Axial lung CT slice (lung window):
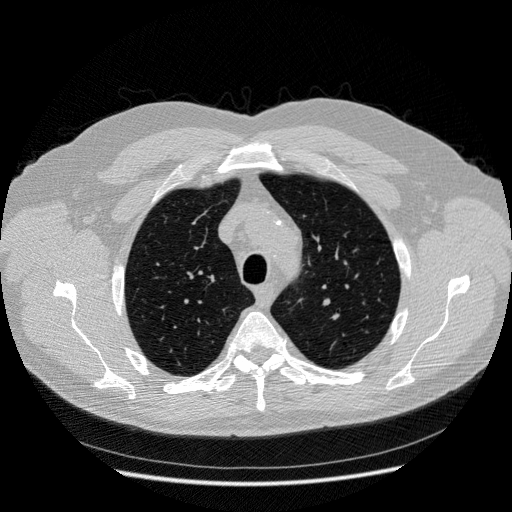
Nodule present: no